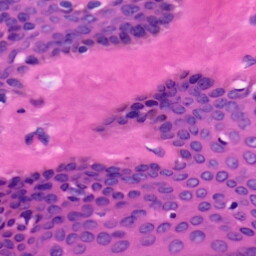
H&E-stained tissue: Skin